Field crop: maize
Growth stage: 1
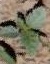
Species: datura